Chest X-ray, AP view. Patient: 21 years old, sex F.
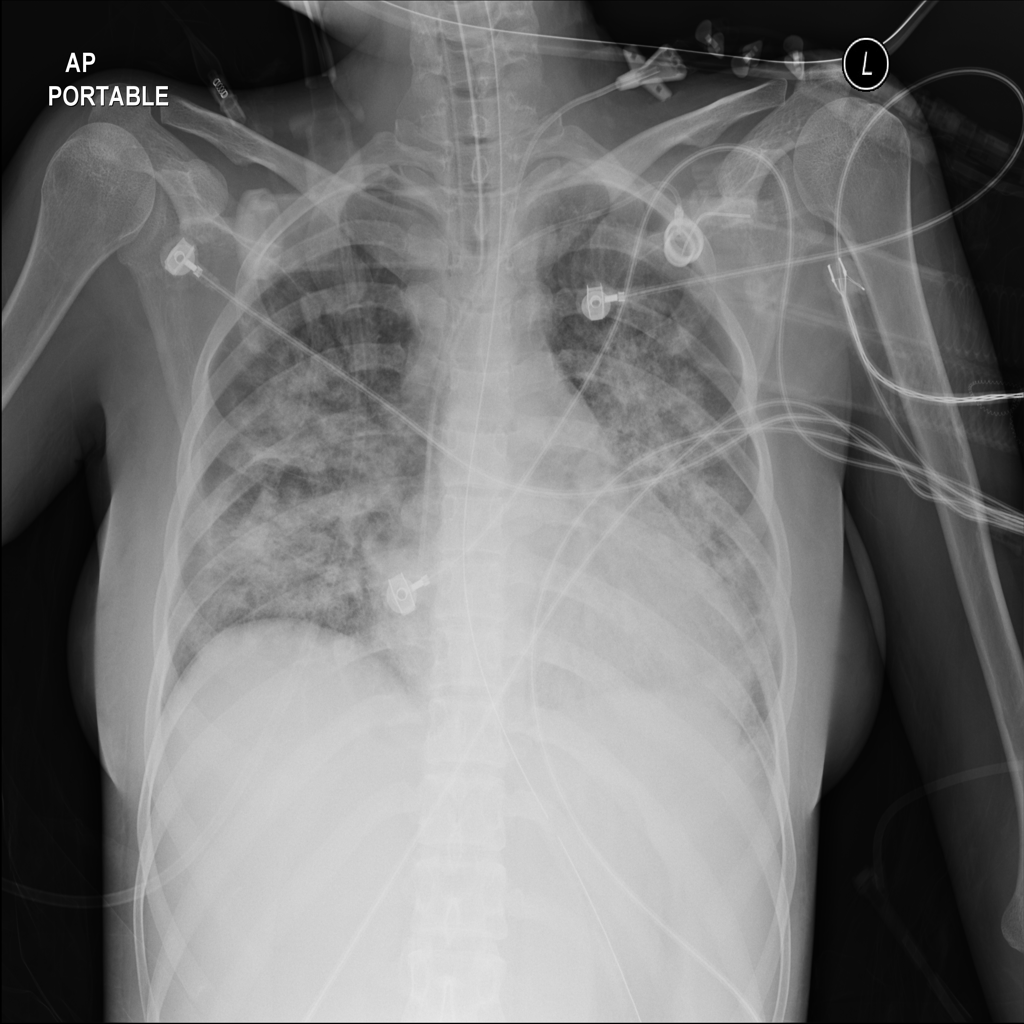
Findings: No Finding